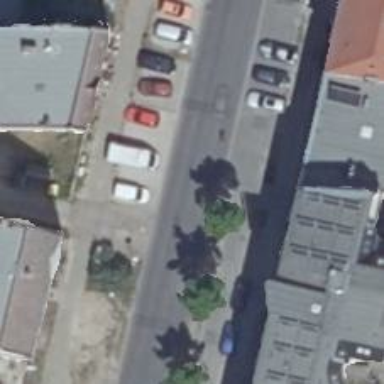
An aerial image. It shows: Residential road with asphalt surface. There is perpendicular parking on the left side of the street.